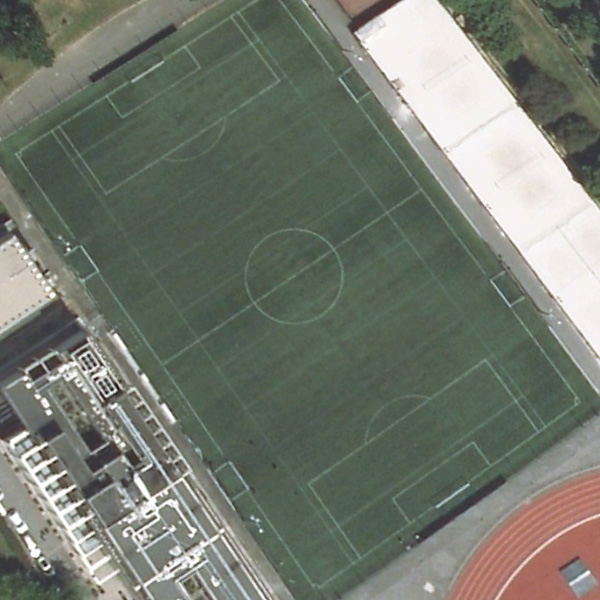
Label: Playground